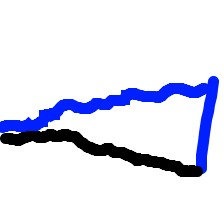
Shape: triangle